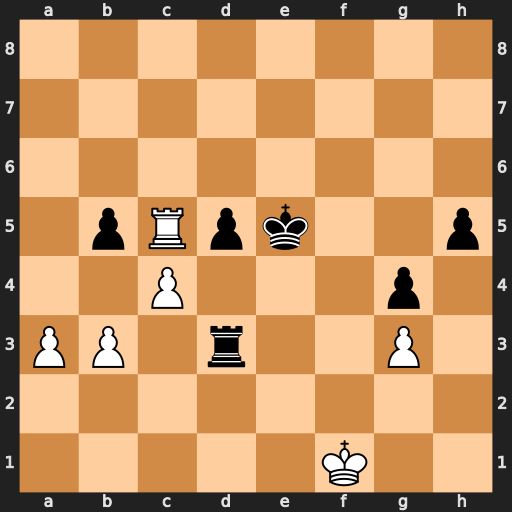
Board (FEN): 8/8/8/1pRpk2p/2P3p1/PP1r2P1/8/5K2
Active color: w
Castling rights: -
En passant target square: -
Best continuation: Rxd5+ Rxd5 cxd5